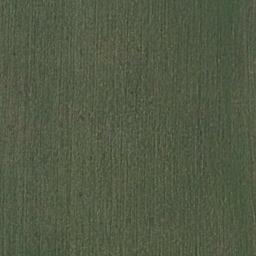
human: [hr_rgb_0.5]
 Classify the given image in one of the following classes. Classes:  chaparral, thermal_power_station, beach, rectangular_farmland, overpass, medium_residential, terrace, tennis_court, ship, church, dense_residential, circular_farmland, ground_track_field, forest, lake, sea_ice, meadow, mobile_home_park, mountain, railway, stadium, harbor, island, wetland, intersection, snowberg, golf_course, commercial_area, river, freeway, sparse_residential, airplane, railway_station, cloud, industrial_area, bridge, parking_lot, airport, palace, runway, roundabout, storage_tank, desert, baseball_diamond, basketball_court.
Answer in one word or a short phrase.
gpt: meadow